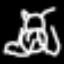
Label: frog